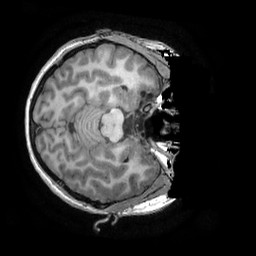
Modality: T1w
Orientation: axial
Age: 26
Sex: female
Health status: healthy
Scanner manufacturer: ge